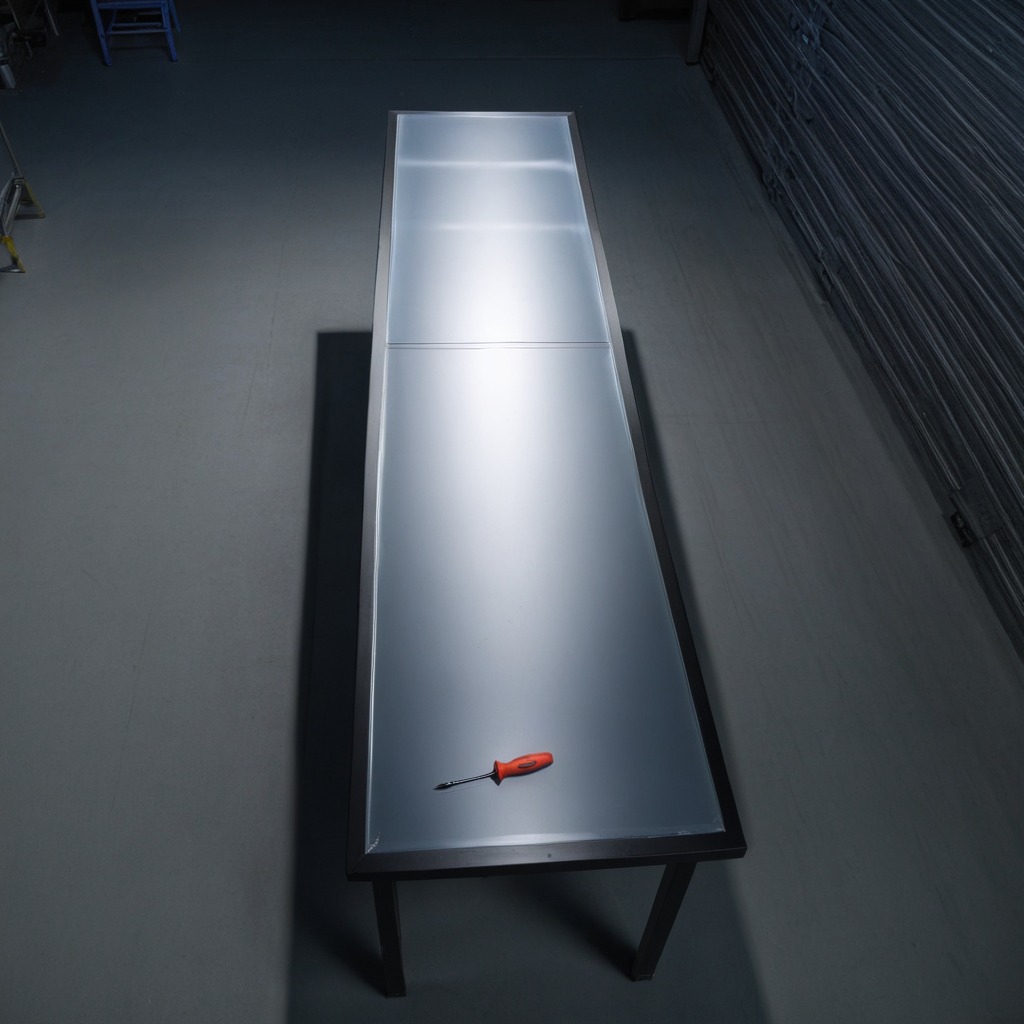
A screwdriver lying on a clean empty table in a basement in the evening.